Interaction volume radius: 5 \u00c5
Interaction volume height: 20 \u00c5
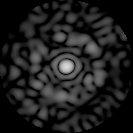
Disorder parameter: 0.8172